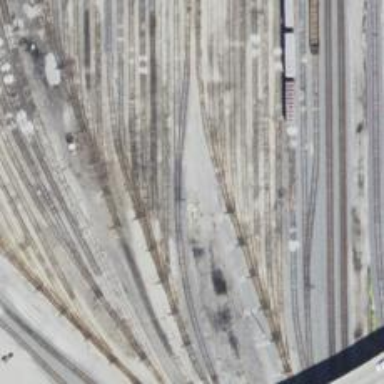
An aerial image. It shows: Railway yard.